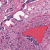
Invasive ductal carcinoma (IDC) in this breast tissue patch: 1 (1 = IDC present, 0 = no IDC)